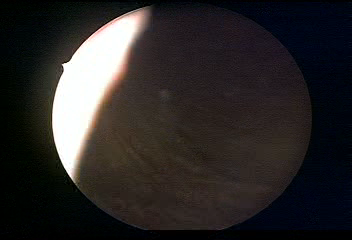
Modality: WLC
Class: Normal mucosa
Bladder cancer association: No